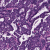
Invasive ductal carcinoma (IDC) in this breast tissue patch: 1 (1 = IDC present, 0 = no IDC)